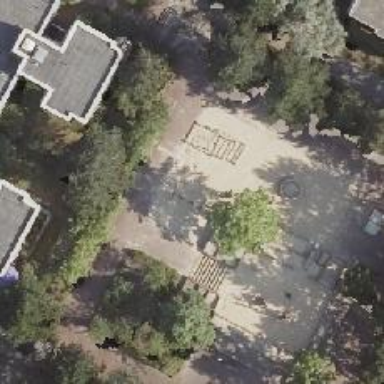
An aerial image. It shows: Playground with swings.